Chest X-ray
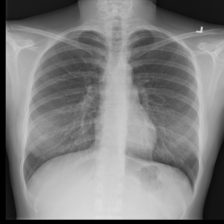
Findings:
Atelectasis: negative
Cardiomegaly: negative
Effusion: negative
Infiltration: negative
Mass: negative
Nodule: negative
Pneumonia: negative
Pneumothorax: negative
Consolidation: negative
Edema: negative
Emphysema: negative
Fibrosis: negative
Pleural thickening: negative
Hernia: negative